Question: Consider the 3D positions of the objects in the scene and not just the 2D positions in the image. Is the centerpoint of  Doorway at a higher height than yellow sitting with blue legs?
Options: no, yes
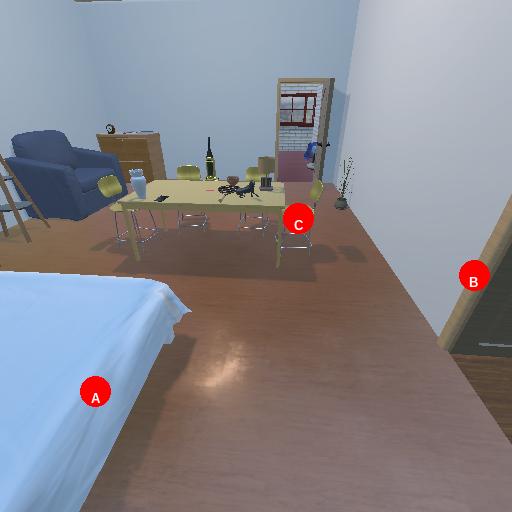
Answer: no